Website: bh-photo
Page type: address-validator
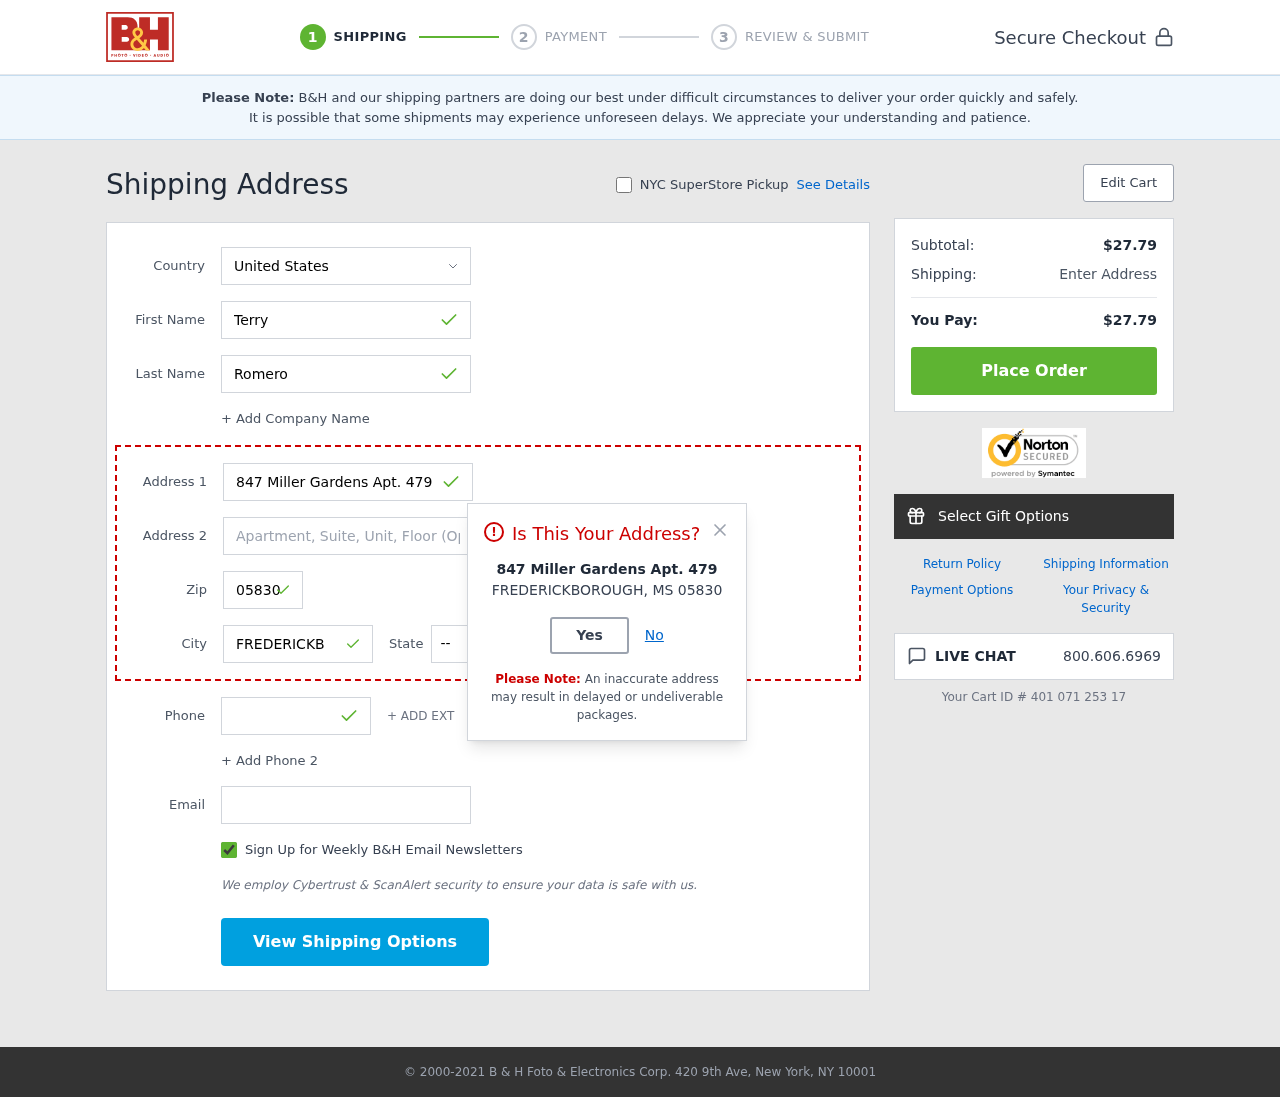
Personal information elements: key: PII_CITY
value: Frederickborough
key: PII_COUNTRY
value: United States
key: PII_EMAIL
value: terryromero@yahoo.com
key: PII_FIRSTNAME
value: Terry
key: PII_LASTNAME
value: Romero
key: PII_PHONE
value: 5959212942
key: PII_POSTCODE
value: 05830
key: PII_STATE_ABBR
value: MS
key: PII_STREET
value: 847 Miller Gardens Apt. 479
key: PII_CITY_MODAL
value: FREDERICKBOROUGH
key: PII_POSTCODE_FULL
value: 05830
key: PII_POSTCODE_NUMERIC
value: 5830
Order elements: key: ORDER_SUBTOTAL
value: $27.79
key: ORDER_TOTAL
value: $27.79
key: ORDER_ID
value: Your Cart ID # 401 071 253 17